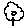
Label: flower